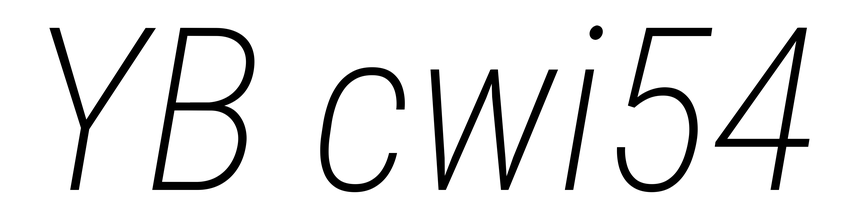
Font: Roboto-Italic_Condensed_ExtraLight_Italic